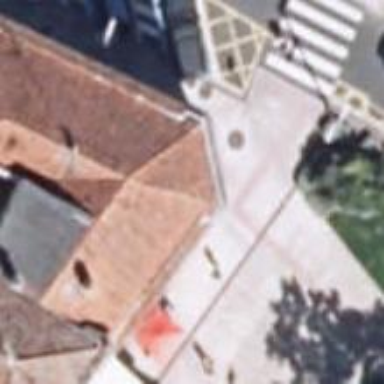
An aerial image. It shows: Sidewalk made of paving stones.